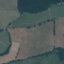
Label: Pasture